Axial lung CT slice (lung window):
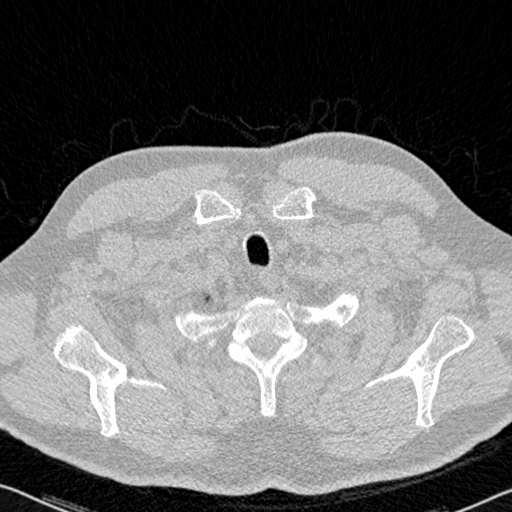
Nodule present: no